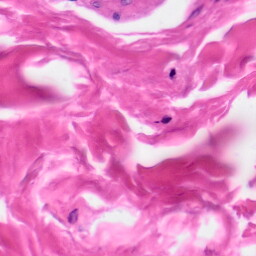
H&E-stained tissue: Skin